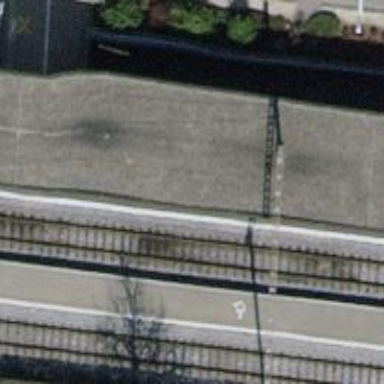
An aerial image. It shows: Railway stop with public transport stop position.